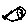
Label: fish